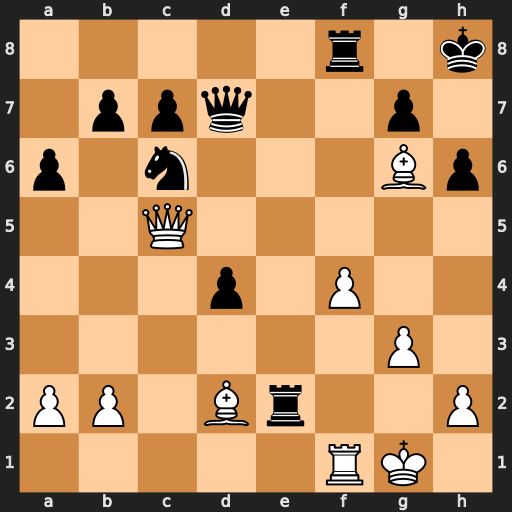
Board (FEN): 5r1k/1ppq2p1/p1n3Bp/2Q5/3p1P2/6P1/PP1Br2P/5RK1
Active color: w
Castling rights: -
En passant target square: -
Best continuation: Qxf8#